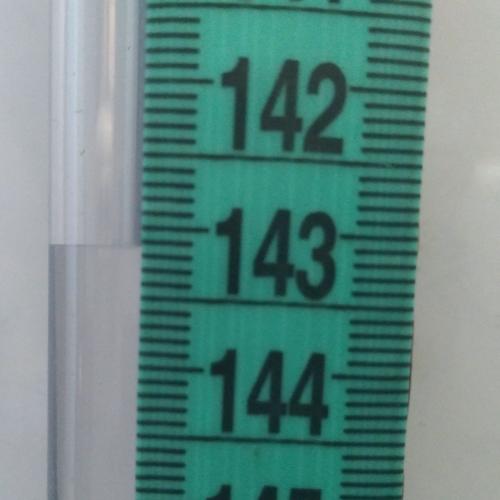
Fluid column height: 143.1 cm